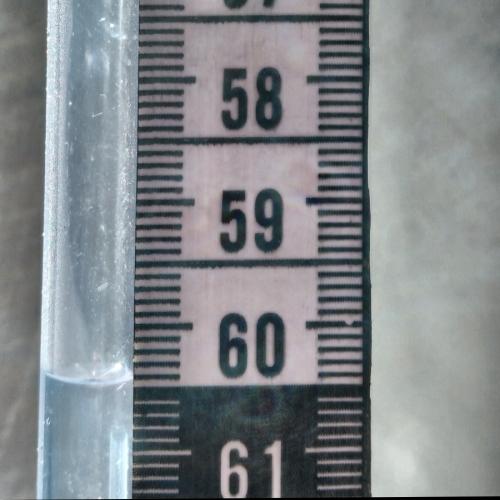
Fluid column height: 60.4 cm